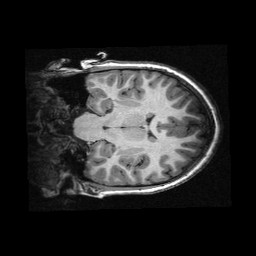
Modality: T1w
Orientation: coronal
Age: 11
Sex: female
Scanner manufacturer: siemens
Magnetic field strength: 3 T
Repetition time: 2.3 s
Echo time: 0.00336 s